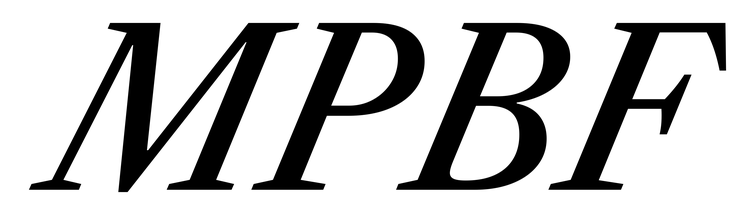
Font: LibreCaslonText-Italic_Medium_Italic